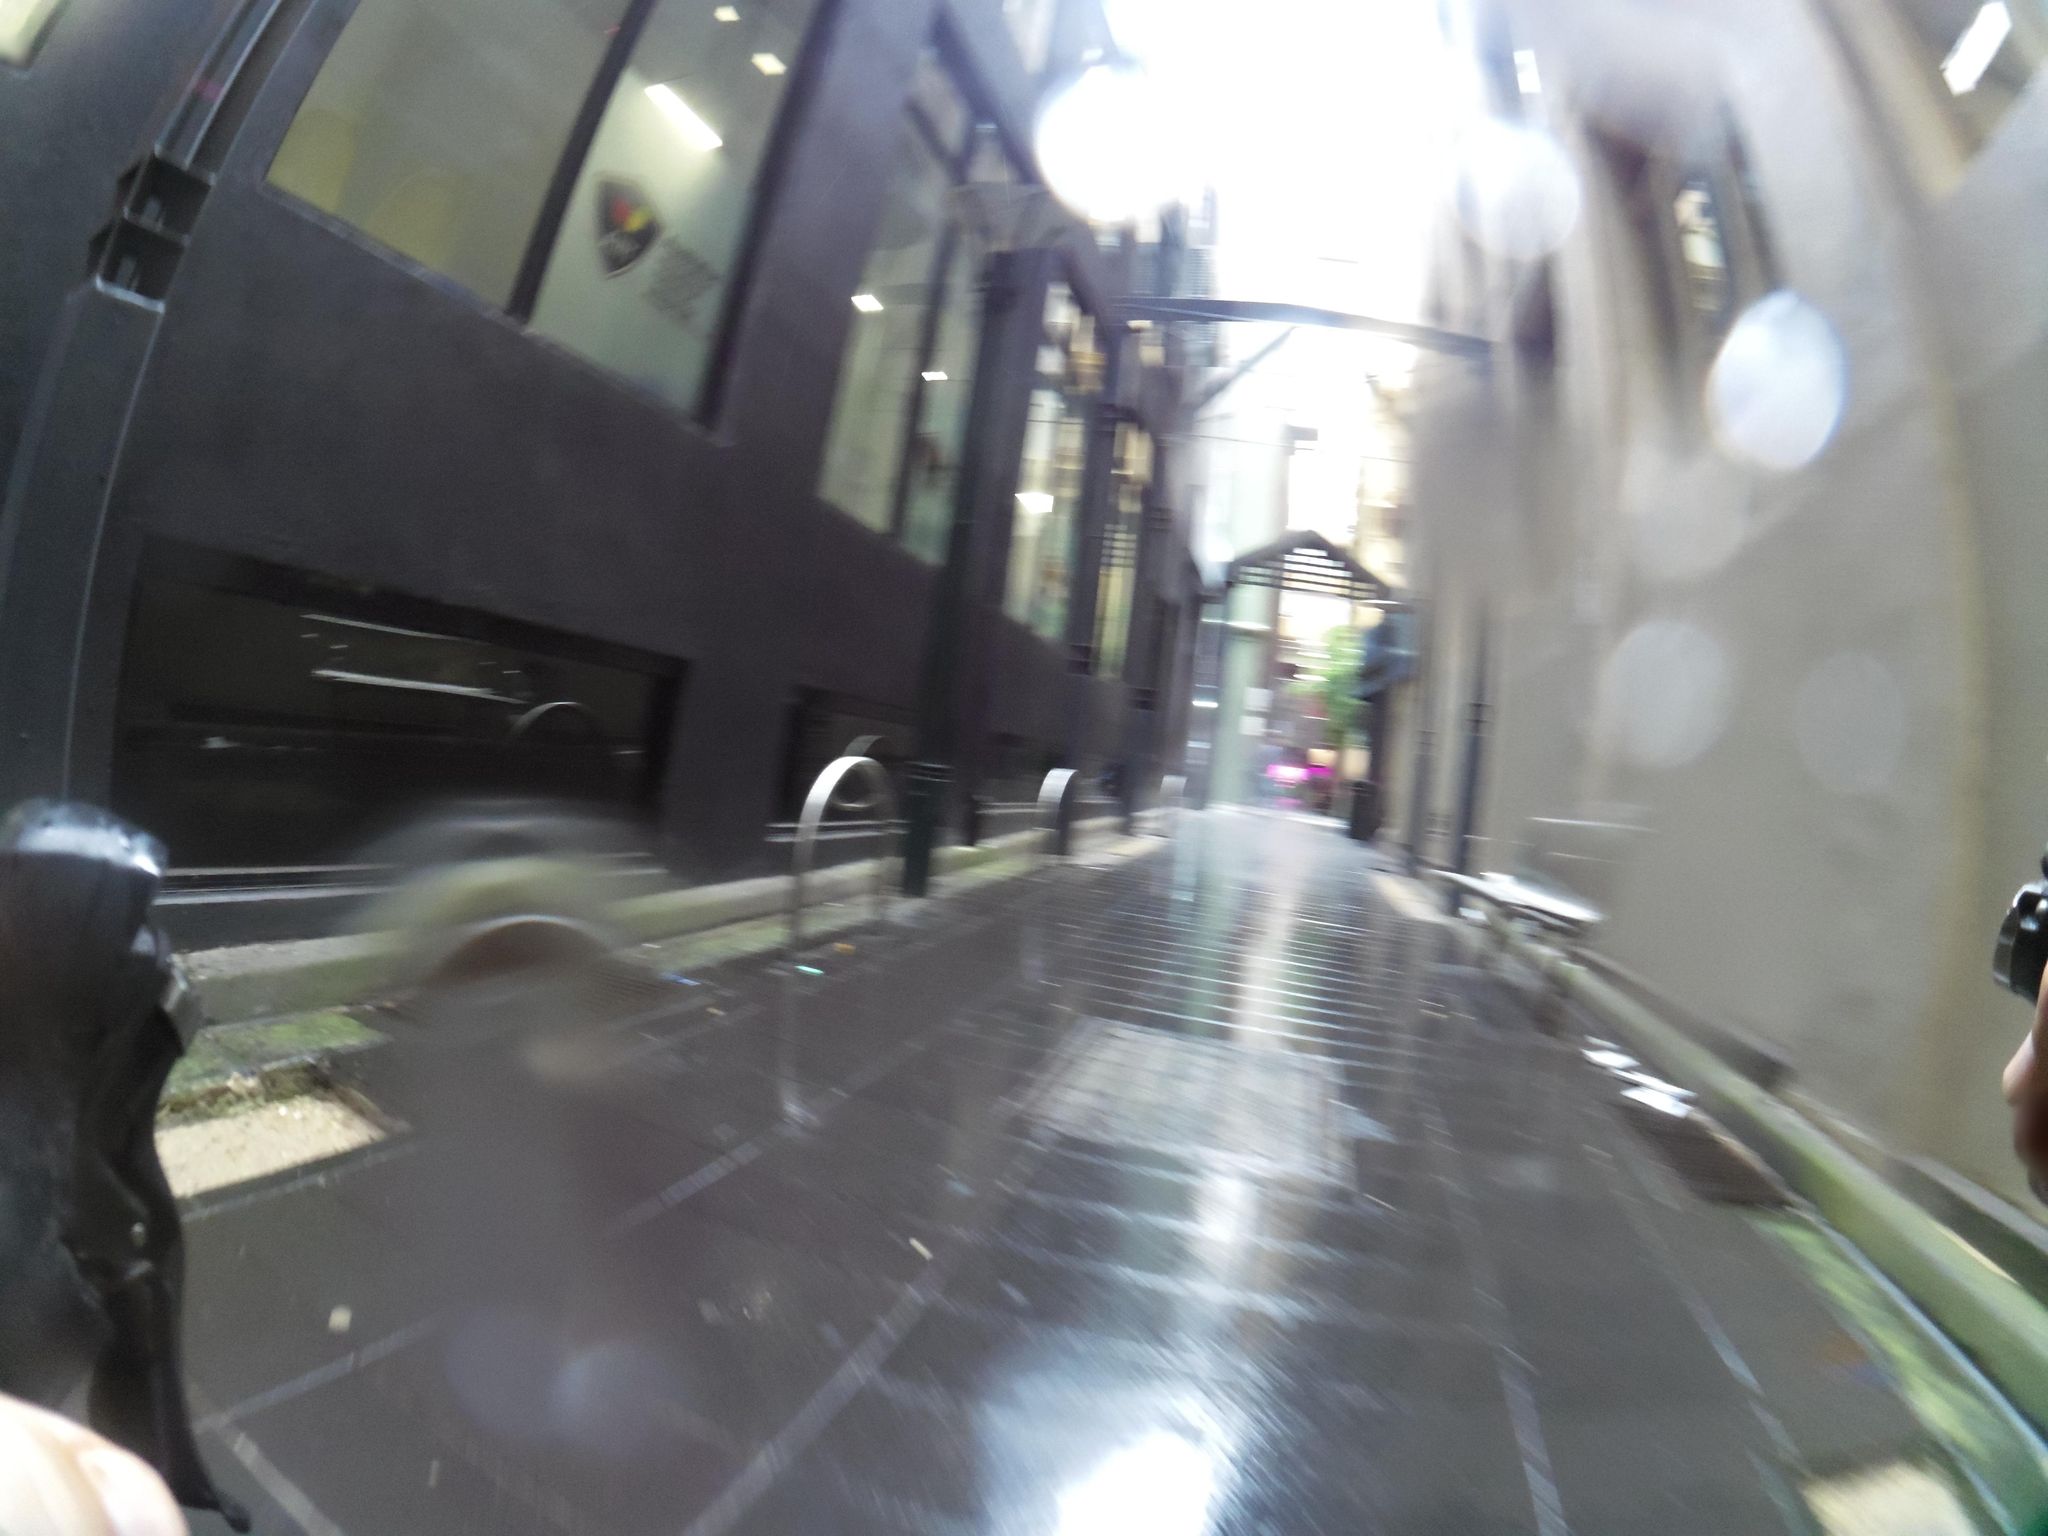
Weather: clear
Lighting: day
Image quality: slightly poor
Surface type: cycling surface
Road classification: footway, corridor, pedestrian
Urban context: urban centre
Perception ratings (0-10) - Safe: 4.27, Lively: 1.52, Beautiful: 7.22, Boring: 4.41, Depressing: 5.84, Wealthy: 3